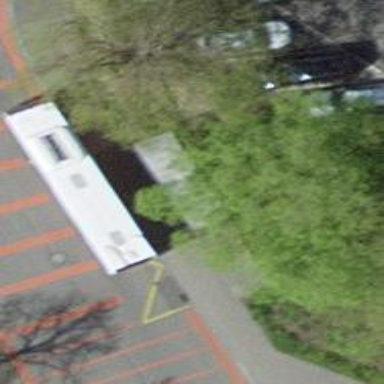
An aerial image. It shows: Bus stop with platform for public transport.